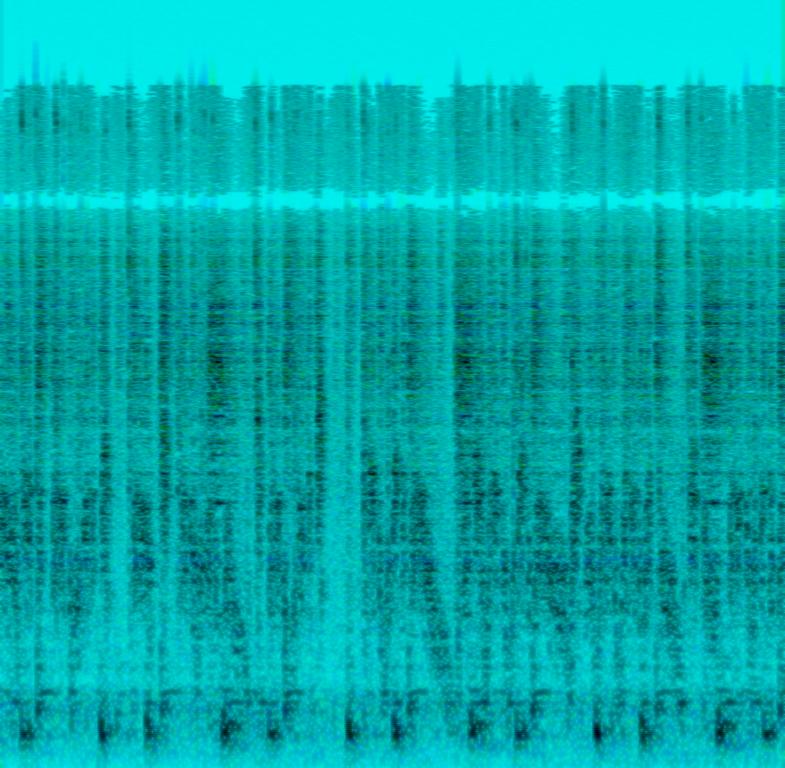
The low quality recording features a DJ scratching a hip hop song that consists of punchy kick and snare hits, shimmering hi hats and syncopated open hats. There are some plastic tapping sounds. The recording is noisy, in mono and it sounds groovy.